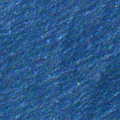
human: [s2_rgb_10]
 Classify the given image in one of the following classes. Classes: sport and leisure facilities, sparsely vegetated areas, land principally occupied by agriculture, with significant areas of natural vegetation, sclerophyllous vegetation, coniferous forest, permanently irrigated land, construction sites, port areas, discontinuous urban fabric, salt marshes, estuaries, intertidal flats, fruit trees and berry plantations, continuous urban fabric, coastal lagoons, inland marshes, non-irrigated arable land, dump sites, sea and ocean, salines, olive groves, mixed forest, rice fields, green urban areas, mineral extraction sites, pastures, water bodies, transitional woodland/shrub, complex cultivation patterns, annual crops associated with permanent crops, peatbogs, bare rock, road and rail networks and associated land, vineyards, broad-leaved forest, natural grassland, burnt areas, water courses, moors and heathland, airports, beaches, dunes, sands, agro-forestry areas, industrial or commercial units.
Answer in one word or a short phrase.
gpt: sea and ocean